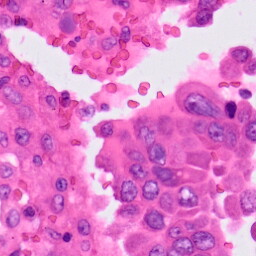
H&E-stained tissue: Lung